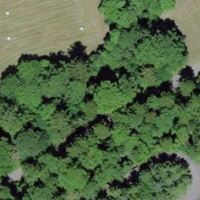
EUNIS habitat code: 41
Species observed at this site:
Cardamine heptaphylla